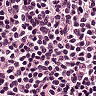
Metastatic tissue present: no